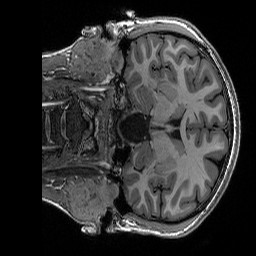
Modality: T1w
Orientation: coronal
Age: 18
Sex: female
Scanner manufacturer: siemens
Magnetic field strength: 3 T
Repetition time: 2.53 s
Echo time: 0.0033 s